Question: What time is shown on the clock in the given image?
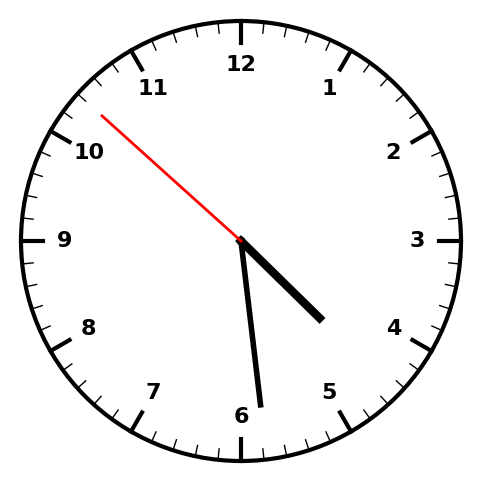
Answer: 04:28:52